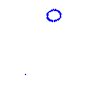
Particle: kaon